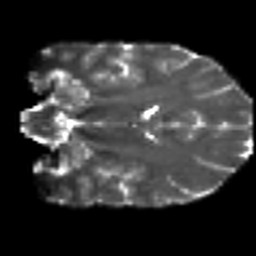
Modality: T2w
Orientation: coronal
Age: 25
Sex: female
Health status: ill
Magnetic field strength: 3 T
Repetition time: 9 s
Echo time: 0.093 s